Question: I got problem with centering divs inside one div. In each div threre are should be the letters (username of the person).
So I got such picture

Here <URL>
Also here is the code
HTML
'''
<div class="centered">
<div class="inner" id="first" style="margin-top: 580px;">
<div id="mainword" class="mainfont" style="text-align:center">
<div class="letters" id="A" style="display: block;"></div>
<div class="letters" id="B" style="display: block;"></div>
<div class="letters" id="C" style="display: block;"></div>
<div class="letters" id="D" style="display: block;"></div>
<div class="letters" id="E" style="display: block;"></div>
</div>
</div>
'''
CSS
'''
.letters{
width:30px;
height:50px;
float: left;
margin:1px;
text-align:left;
border: 4px solid red;
display:inline-block;
}
.mainfont{
font-family: 'Cinzel', serif;
font-size:40px;
color:#ffffff;
text-align: center;
margin:1%;
}
#mainword{
text-align:center;
display:inline-block;
width:100%;
height: 30pt;
border: 1px solid black;
}
.inner{
width: 100%;
margin: 0 auto;
}
#A {
/*background:url(A.png) left top; */
background-repeat: no-repeat;
background-repeat: no-repeat; width:25px !important;
}
#B {
/*background:url(B.png) left top; */
background-repeat: no-repeat;
width:19px !important;
}
#C{
/*background:url(C.png) left top; */
background-repeat: no-repeat;
width:10px !important;
}
#D{
/*background:url(D.png) left top; */
background-repeat: no-repeat;
width:21px !important
}
#E{
/* background:url(E.png) left top; */
background-repeat: no-repeat;
}
'''
How to center it? I tried text align and stuff but it seems doesn't work here
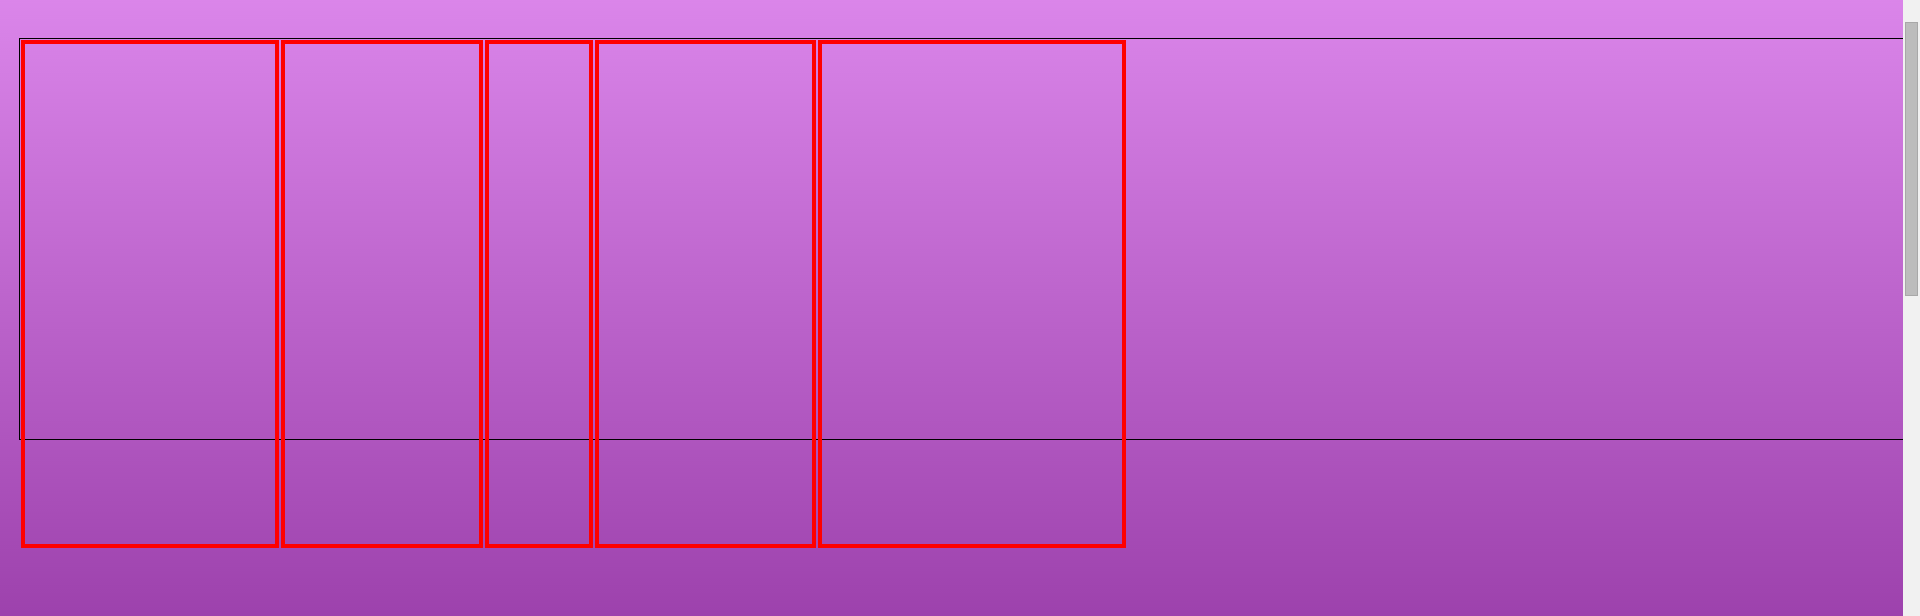
Answer: <URL>
All you need to do is apply 'display: inline-block;' on '.letters' and remove 'display: block;' and 'float: left;' from them.